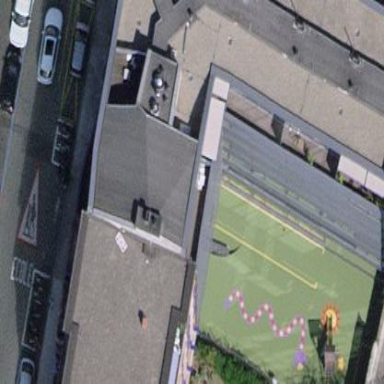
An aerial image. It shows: School.